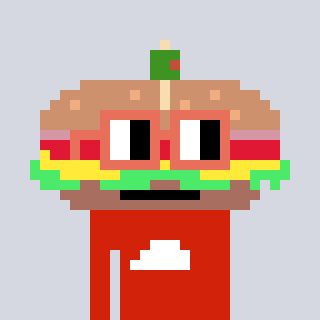
a pixel art character with square orange glasses, a sandwich-shaped head and a red-colored body on a cool background